Question: I tried spatialite:
'''
create table Twn_free_way as select * from Twn_road;
'''
This works fine but I can not copy the complete table.

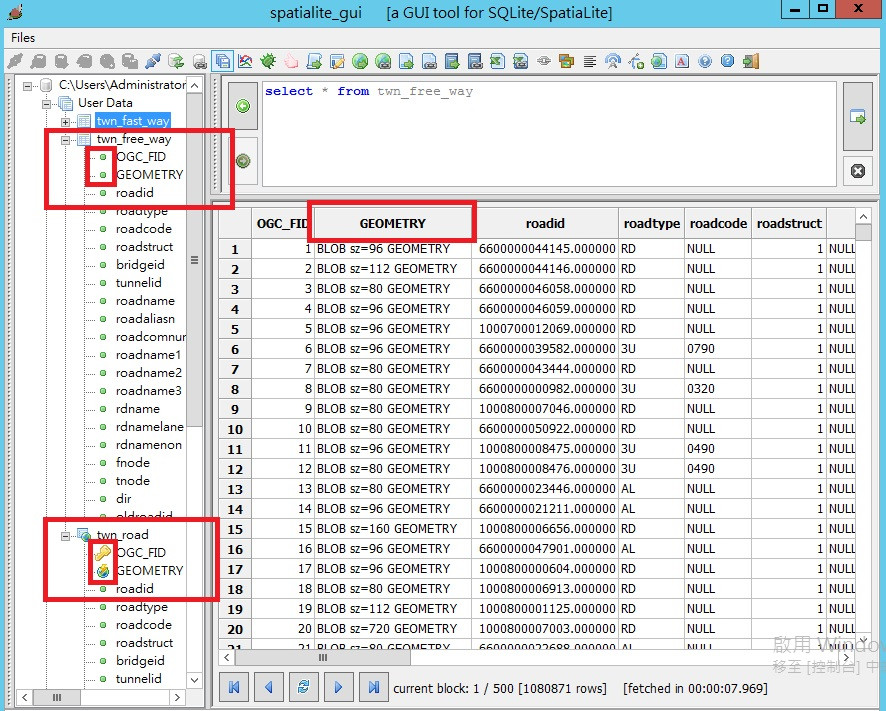
Answer: A geometry column must be described in the 'geometry_columns' <URL>.
To add this entry, use the <URL>:
'''
SELECT AddGeometryColumn('tablename', 'MyGeoColumn', 1234, 'POINT');
'''